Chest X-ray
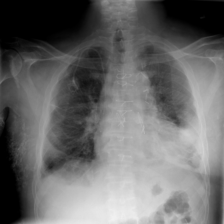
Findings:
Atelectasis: negative
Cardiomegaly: negative
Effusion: positive
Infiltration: negative
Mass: negative
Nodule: negative
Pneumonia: negative
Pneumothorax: negative
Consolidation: negative
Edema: negative
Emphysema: negative
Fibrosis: negative
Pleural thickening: negative
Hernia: negative